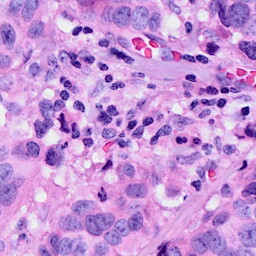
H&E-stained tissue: Breast